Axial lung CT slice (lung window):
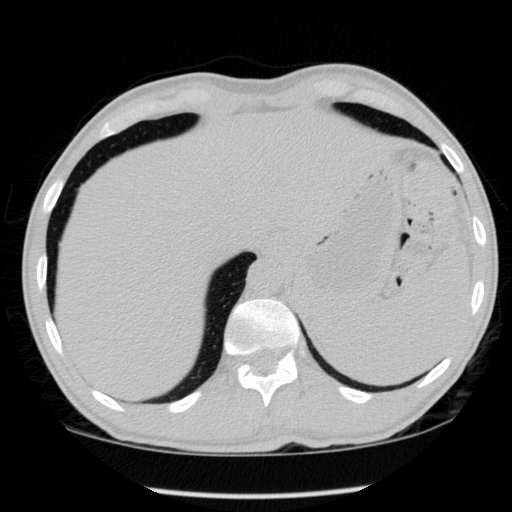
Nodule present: no